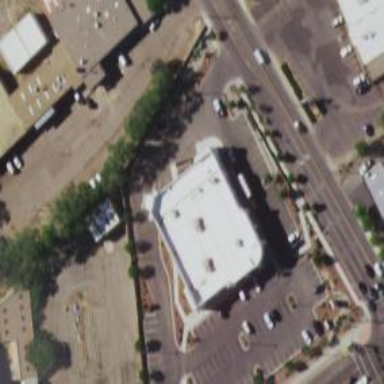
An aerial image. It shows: Healthcare clinic.